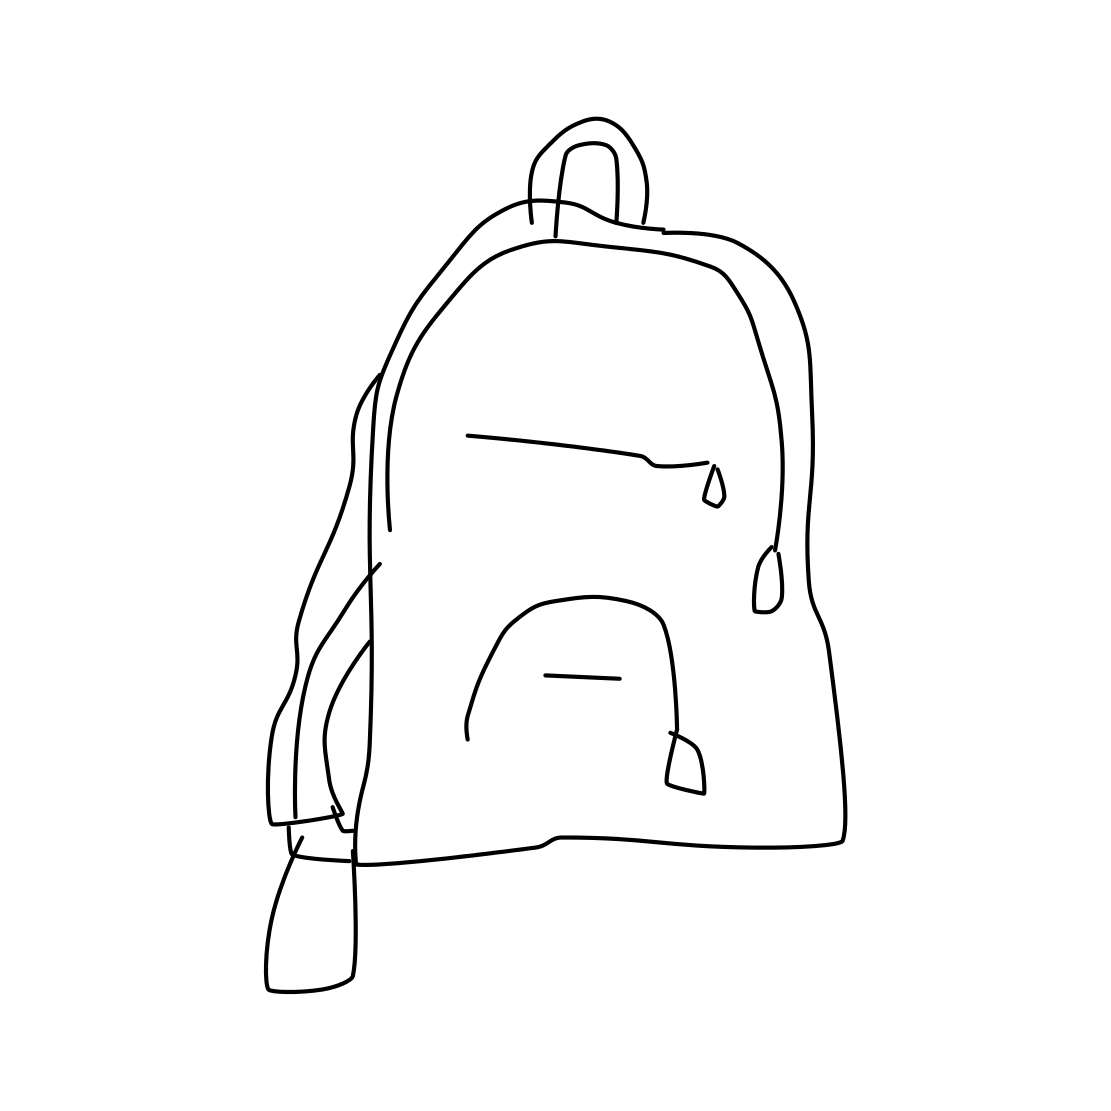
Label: backpack